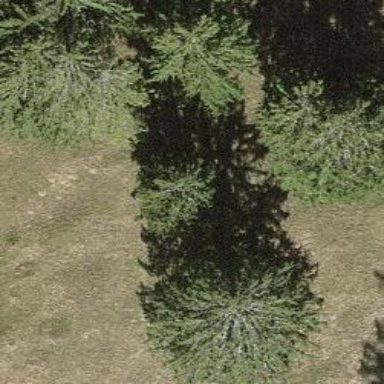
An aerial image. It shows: Single tag "natural: tree."